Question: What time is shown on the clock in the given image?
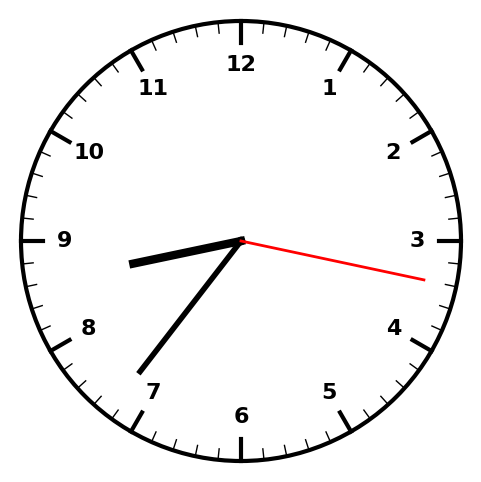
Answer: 08:36:17